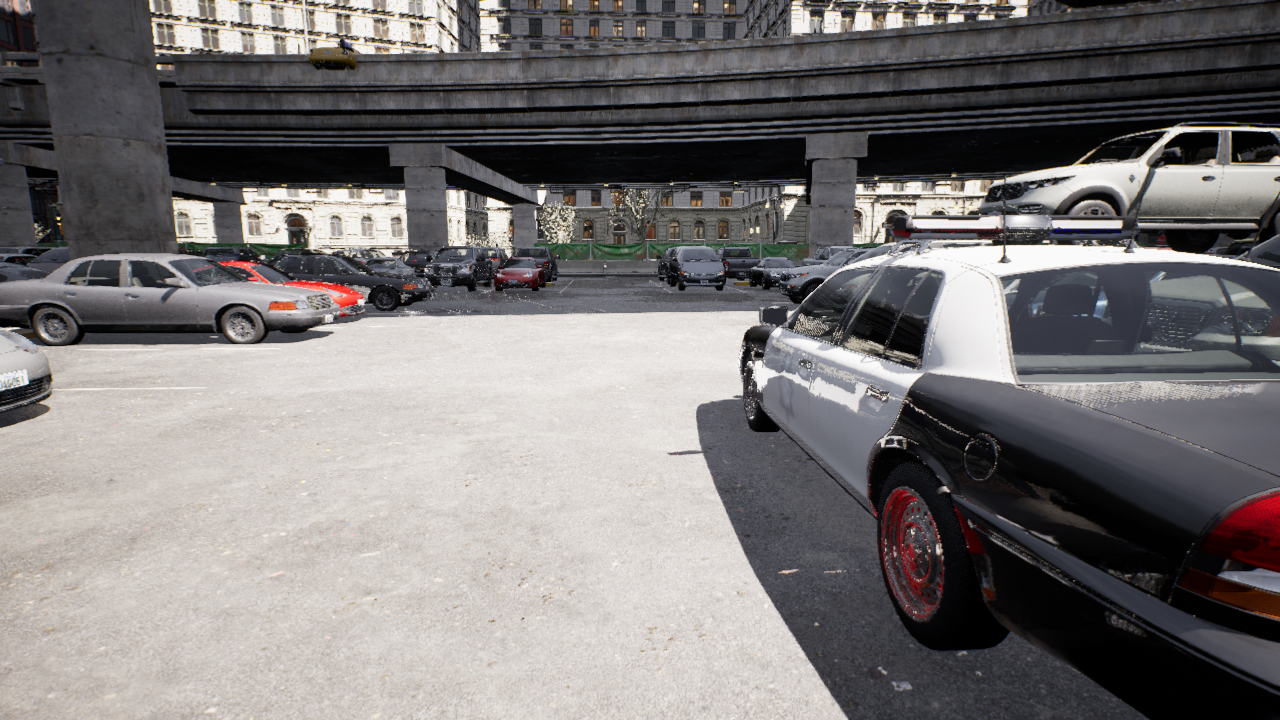
Venue: arterial
Lighting: clear day
Vehicle rig: sedan